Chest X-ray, PA view. Patient: 34 years old, sex M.
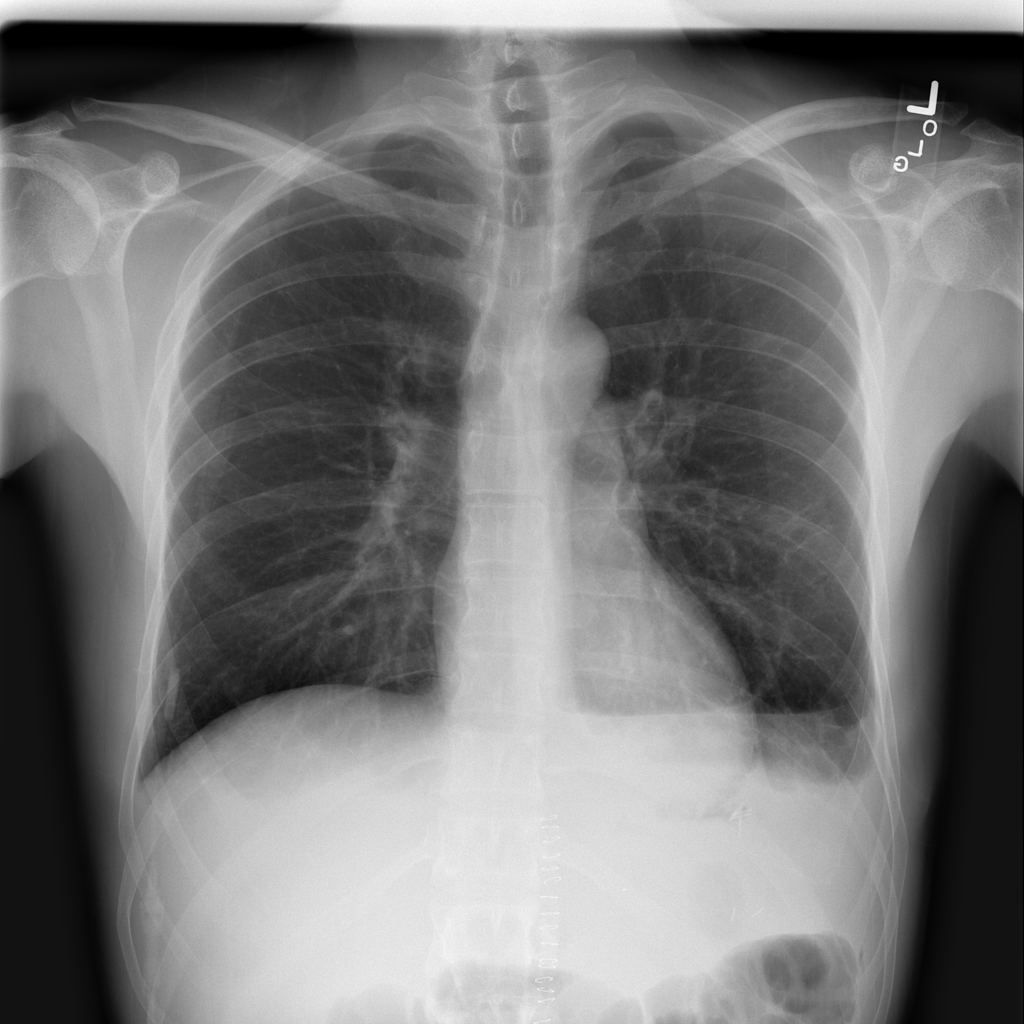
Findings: Atelectasis, Effusion, Pneumothorax